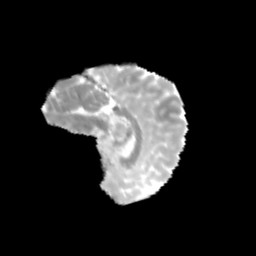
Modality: MD
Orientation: sagittal
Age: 11
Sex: female
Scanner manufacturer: siemens
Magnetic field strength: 3 T
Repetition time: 3.8 s
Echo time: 0.07 s